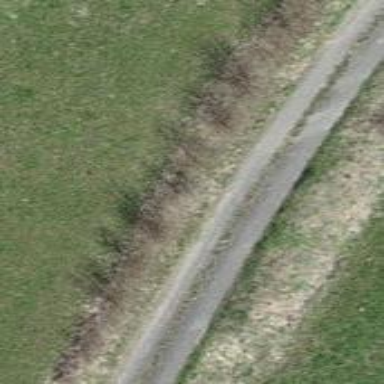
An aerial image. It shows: Hedge barrier.